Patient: sex F, age 34
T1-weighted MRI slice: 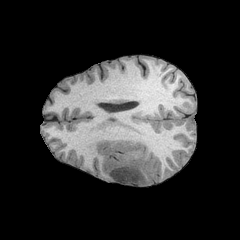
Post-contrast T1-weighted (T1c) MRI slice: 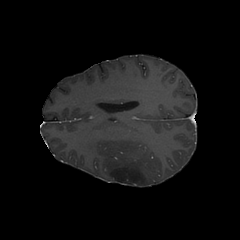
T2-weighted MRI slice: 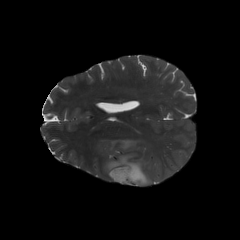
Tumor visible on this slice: yes
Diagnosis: Astrocytoma, IDH-mutant
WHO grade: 3